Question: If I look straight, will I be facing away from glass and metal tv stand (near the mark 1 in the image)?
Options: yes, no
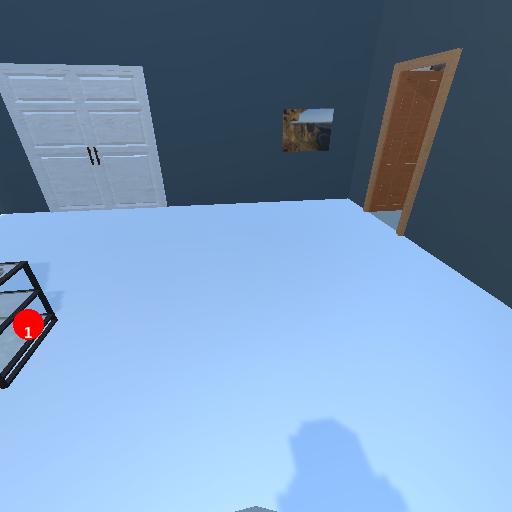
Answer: yes